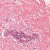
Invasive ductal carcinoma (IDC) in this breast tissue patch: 0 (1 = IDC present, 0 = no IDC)